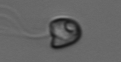
Label: flagellate_morphotype1